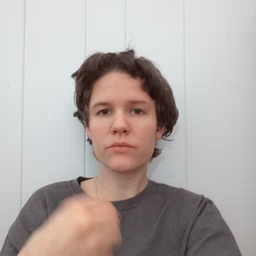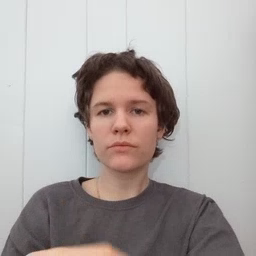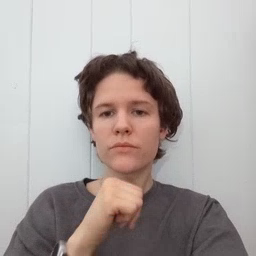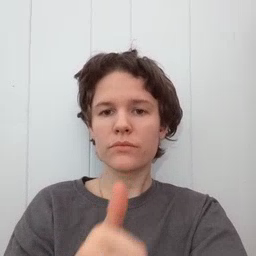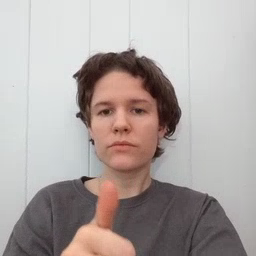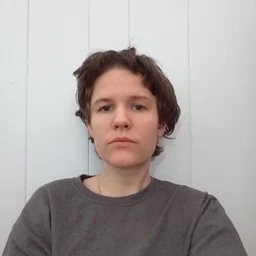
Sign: not